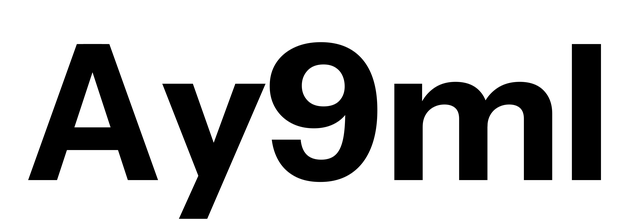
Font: InstrumentSans_Bold